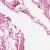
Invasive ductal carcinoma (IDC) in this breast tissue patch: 0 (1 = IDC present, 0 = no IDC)